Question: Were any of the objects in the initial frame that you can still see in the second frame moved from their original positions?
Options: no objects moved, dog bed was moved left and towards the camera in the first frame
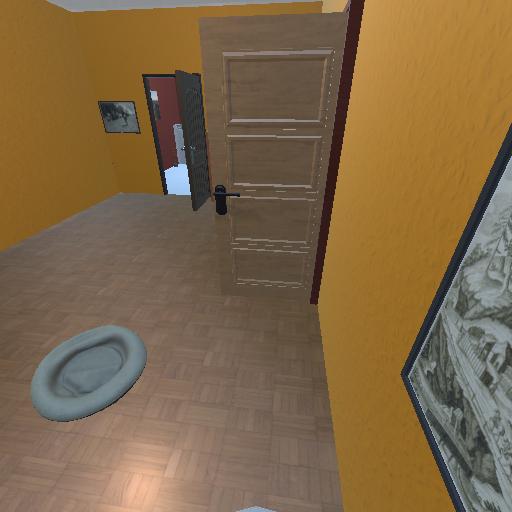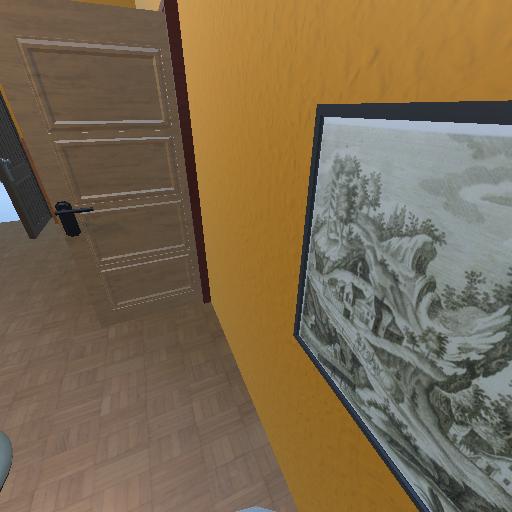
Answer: no objects moved